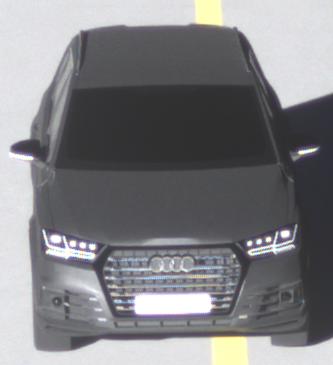
Make: Audi
Model: SQ7
Detailed model: -
Model produced from: 2016
Model produced until: 2018
Doors: 5
Color: gray
Road condition: wet road
Daytime: sunrise or sunset
Contrast: high contrast